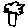
Label: tree